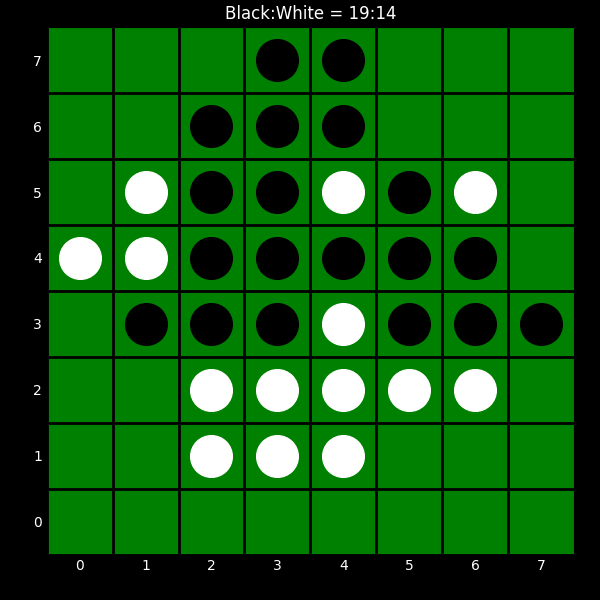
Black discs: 19
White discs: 14